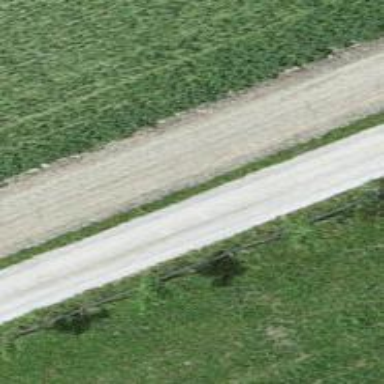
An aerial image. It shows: Track with fine gravel surface of grade2.